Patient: sex M, age 67
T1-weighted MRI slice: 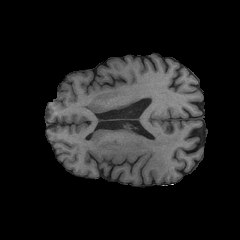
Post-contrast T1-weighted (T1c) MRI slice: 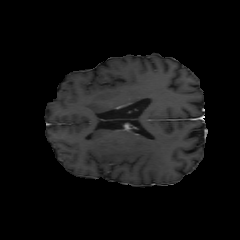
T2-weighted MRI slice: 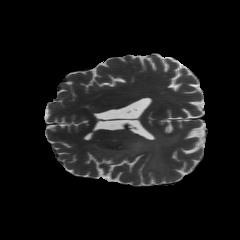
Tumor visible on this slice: yes
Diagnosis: Glioblastoma, IDH-wildtype
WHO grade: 4